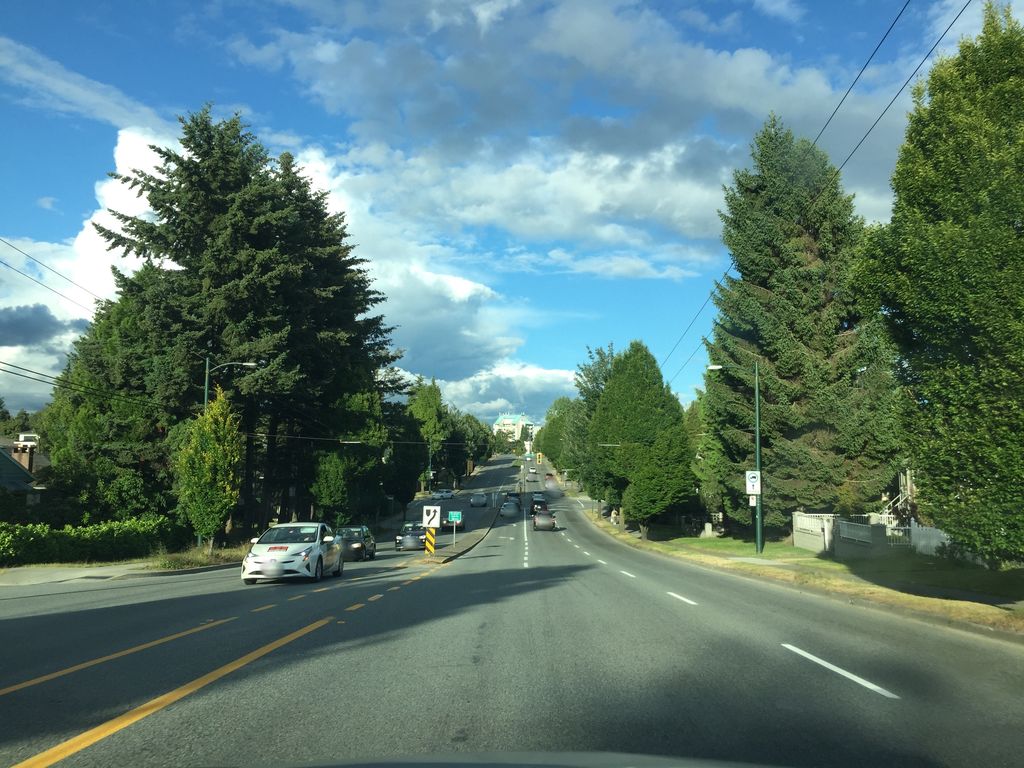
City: vancouver